Question: Can we show gridlines at the base value or tip of each bars in a barchart using coreplot(iOS).
If there is any approach to do this suggest me.

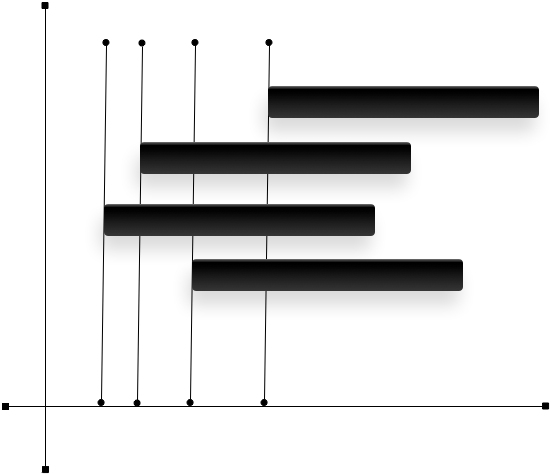
Answer: These are not grid lines since this is no grid, but what you can do is to add additional y axes for each vertical line you want to show. I use this principle to show an indicator line at the mouse position. Code is:
'''
CPTXYAxis *y = axisSet.yAxis;
... some other setup
// The second y axis is used as the current location identifier.
indicatorLine = [[CPTXYAxis alloc] init];
indicatorLine.hidden = YES;
indicatorLine.coordinate = CPTCoordinateY;
indicatorLine.plotSpace = graph.defaultPlotSpace;
indicatorLine.labelingPolicy = CPTAxisLabelingPolicyNone;
indicatorLine.separateLayers = NO;
indicatorLine.preferredNumberOfMajorTicks = 0;
indicatorLine.minorTicksPerInterval = 0;
CPTMutableLineStyle *lineStyle = [CPTMutableLineStyle lineStyle];
lineStyle.lineWidth = 1;
lineStyle.lineColor = [CPTColor colorWithGenericGray: 64 / 255.0];
lineStyle.lineCap = kCGLineCapRound;
lineStyle.dashPattern = lineStyle.dashPattern = @[@10.0f, @5.0f];
indicatorLine.axisLineStyle = lineStyle;
indicatorLine.majorTickLineStyle = nil;
axisSet.axes = @[x, y, indicatorLine];
'''
You can add as many as you want. Set their position (in data coordinate space, that is, your x data values) by
'''
indicatorLine.orthogonalCoordinateDecimal = CPTDecimalFromFloat(index);
'''
Index is here an x-data point, but can also include intermediate positions.